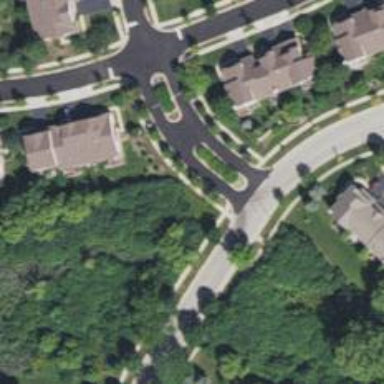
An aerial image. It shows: Neighborhood.